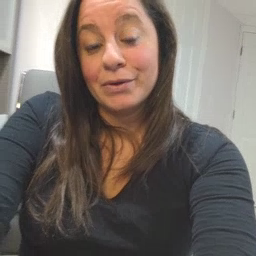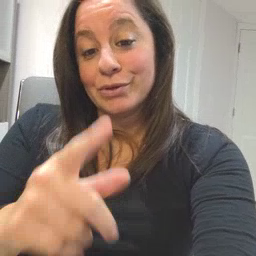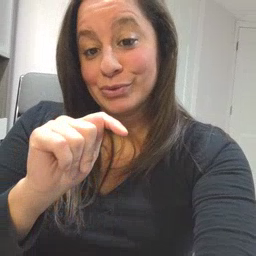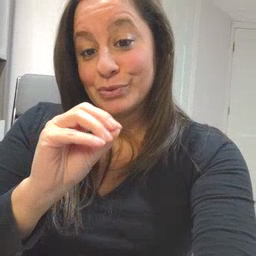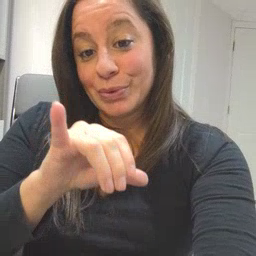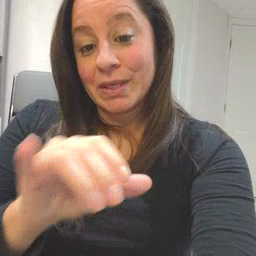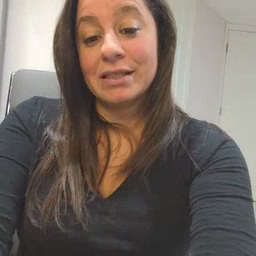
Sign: toy